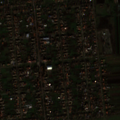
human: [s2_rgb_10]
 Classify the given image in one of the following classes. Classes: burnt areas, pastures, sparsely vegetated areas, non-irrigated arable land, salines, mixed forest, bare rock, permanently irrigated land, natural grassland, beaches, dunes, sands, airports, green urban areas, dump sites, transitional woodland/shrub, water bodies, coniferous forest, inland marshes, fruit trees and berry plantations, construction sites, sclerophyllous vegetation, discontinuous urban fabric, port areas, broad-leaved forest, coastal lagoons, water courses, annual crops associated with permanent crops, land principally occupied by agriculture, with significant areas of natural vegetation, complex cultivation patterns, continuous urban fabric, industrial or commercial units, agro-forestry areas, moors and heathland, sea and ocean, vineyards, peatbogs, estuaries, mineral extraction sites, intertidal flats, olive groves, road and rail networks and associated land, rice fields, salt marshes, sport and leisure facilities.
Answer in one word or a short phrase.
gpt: discontinuous urban fabric, non-irrigated arable land, complex cultivation patterns